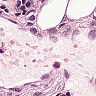
Metastatic tissue present: no